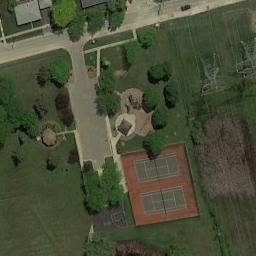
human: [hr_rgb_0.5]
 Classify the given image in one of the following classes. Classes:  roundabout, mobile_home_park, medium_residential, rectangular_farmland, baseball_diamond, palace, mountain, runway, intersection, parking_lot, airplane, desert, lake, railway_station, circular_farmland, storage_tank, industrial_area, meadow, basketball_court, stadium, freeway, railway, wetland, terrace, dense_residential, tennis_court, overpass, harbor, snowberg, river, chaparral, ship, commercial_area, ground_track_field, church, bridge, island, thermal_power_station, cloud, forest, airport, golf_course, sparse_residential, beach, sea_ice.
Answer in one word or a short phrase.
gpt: tennis_court